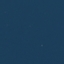
Label: SeaLake